Aerial crown-view tile of a tropical tree (Barro Colorado Island, Panama), acquired 20250414:
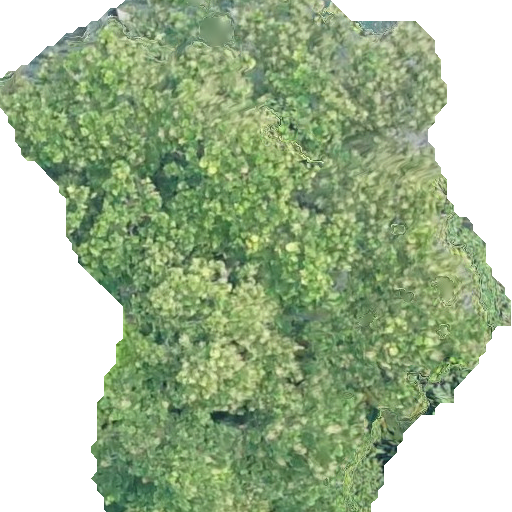
Species: Anacardium excelsum
GBIF accepted scientific name: Anacardium excelsum
Crown area: 301.998 m²